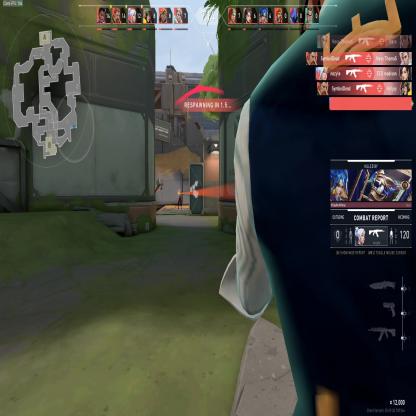
Label: enemy